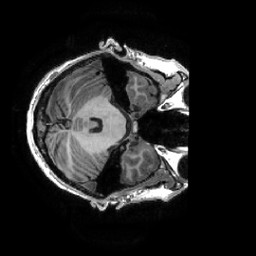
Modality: T1w
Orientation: axial
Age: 31
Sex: male
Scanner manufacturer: ge
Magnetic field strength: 3 T
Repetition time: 0.0073 s
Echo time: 0.003 s